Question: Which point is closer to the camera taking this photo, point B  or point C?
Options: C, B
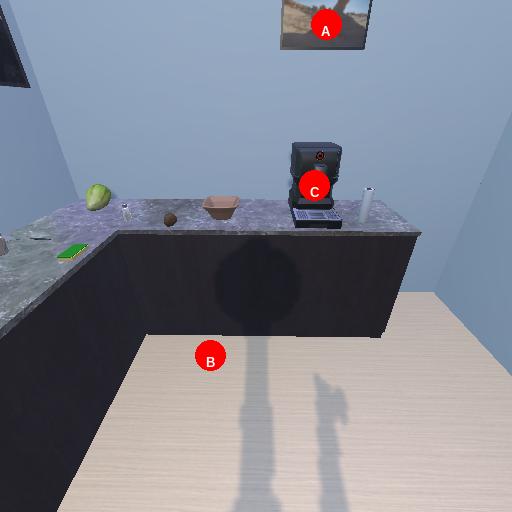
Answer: C